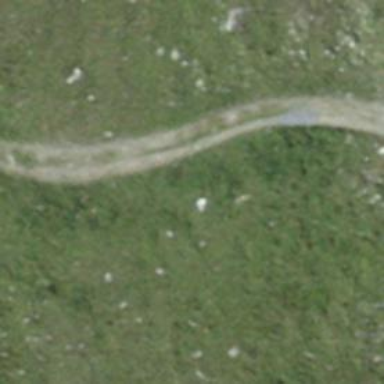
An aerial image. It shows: Gravel track with grade 2 quality.